Question: I have been looking for a solution for this, but nothing found so far, and it's making me go crazy.
First of all, I'm new to web development, with ASP MVC, Bootstrap, Ajax, Javascript and so on, so I beg your pardon if there is some atrocious code here.
Let's go for the question:
I have a project with ASP MVC 5 and Bootstrap, with some forms in it. The problem is, using the "form-horizontal" class, I can't align the controls in a good way, one control of a form-group aligns next to the other, but the control that is on the right it's a bit "upped". It's better to show it:

As you can see, this has been made using the default project of Visual Studio. Maybe the bad alignment it's not shown very well in the textboxes, but in the ValueFor of Field3 it's very clear.
Here is the code used for that form. It's pretty simple:
'''
@model PruebaAuth3.Models.PruebaFormViewModel
@{
Layout = "~/Views/Shared/_Layout.cshtml";
}
<body>
<br />
<div class="panel panel-primary">
<div class="panel-heading">Panel title</div>
<div class="panel-body">
@using (Html.BeginForm("SubmitForm", "PruebaForm", FormMethod.Post))
{
<div class="form-horizontal">
@Html.HiddenFor(model => model.Id)
<div class="form-group">
<div class="control-label col-md-2"><b>@Html.LabelFor(model => model.Field1)</b></div>
<div class="col-md-10">
@Html.EditorFor(model => model.Field1)
</div>
</div>
<div class="form-group">
<div class="control-label col-md-2"> <b>@Html.LabelFor(model => model.Field2)</b></div>
<div class="col-md-10">
@Html.EditorFor(model => model.Field2)
</div>
</div>
<div class="form-group">
<div class="control-label col-md-2"> <b>@Html.LabelFor(model => model.Field3)</b></div>
<div class="col-md-10">
@Html.ValueFor(model => model.Field3)
</div>
</div>
<div class="form-group">
<div class="col-md-offset-2 col-md-10">
<input type="submit" value="Save" class="btn btn-primary" />
</div>
</div>
</div>
}
</div>
</div>
</body>
'''
Any help would be appreciated. Thanks in advance.
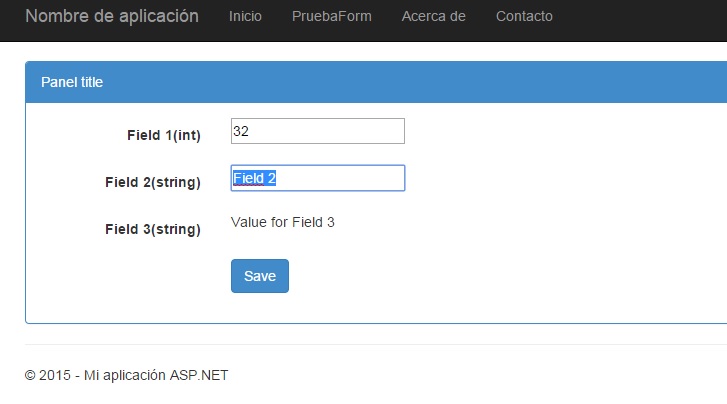
Answer: 'label' elments have '7px' top margin, by default, as compared to 'input' elements created by 'EditorFor'. While 'ValueFor' (by default) just creates a text node in DOM. You just need to apply same 'margin-top' style to ValueFor output or Parent Div.
'''
<div class="form-group">
<div class="control-label col-md-2">
<b>@Html.LabelFor(model => model.Field3)</b>
</div>
<div class="col-md-10" style="margin-top:7px">
@Html.ValueFor(model => model.Field3)
</div>
</div>
'''
Note i would suggest that you create a CSS class for it instead of using style tag here.